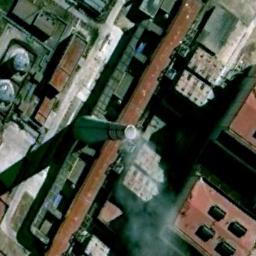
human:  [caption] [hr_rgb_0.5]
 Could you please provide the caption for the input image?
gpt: The thermal power station is next to some buildings with white mist above .

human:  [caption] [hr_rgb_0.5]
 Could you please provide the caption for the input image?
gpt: Behind a row of houses, there are three thermal power stations that are blowing smoke .

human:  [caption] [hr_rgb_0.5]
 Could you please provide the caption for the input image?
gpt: In the thermal power plant there are plants and machinery, and there is a smoking chimney .

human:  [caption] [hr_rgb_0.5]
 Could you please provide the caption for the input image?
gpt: There are many buildings of different shapes next to the thermal power station .

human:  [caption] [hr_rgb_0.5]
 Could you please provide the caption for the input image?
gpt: There are some red buildings and a chimney on the thermal power station .